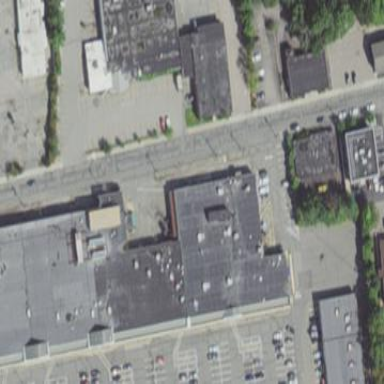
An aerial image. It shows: Building.